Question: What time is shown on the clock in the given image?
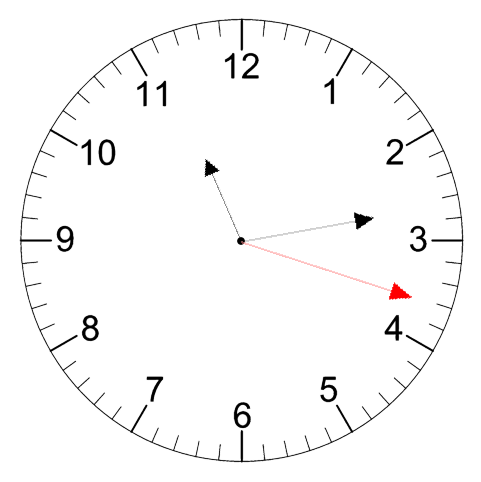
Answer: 11:13:18